Interaction volume radius: 10 \u00c5
Interaction volume height: 25 \u00c5
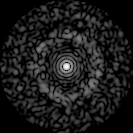
Disorder parameter: 0.8394